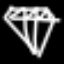
Label: diamond